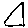
Label: triangle